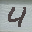
Label: 4